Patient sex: M
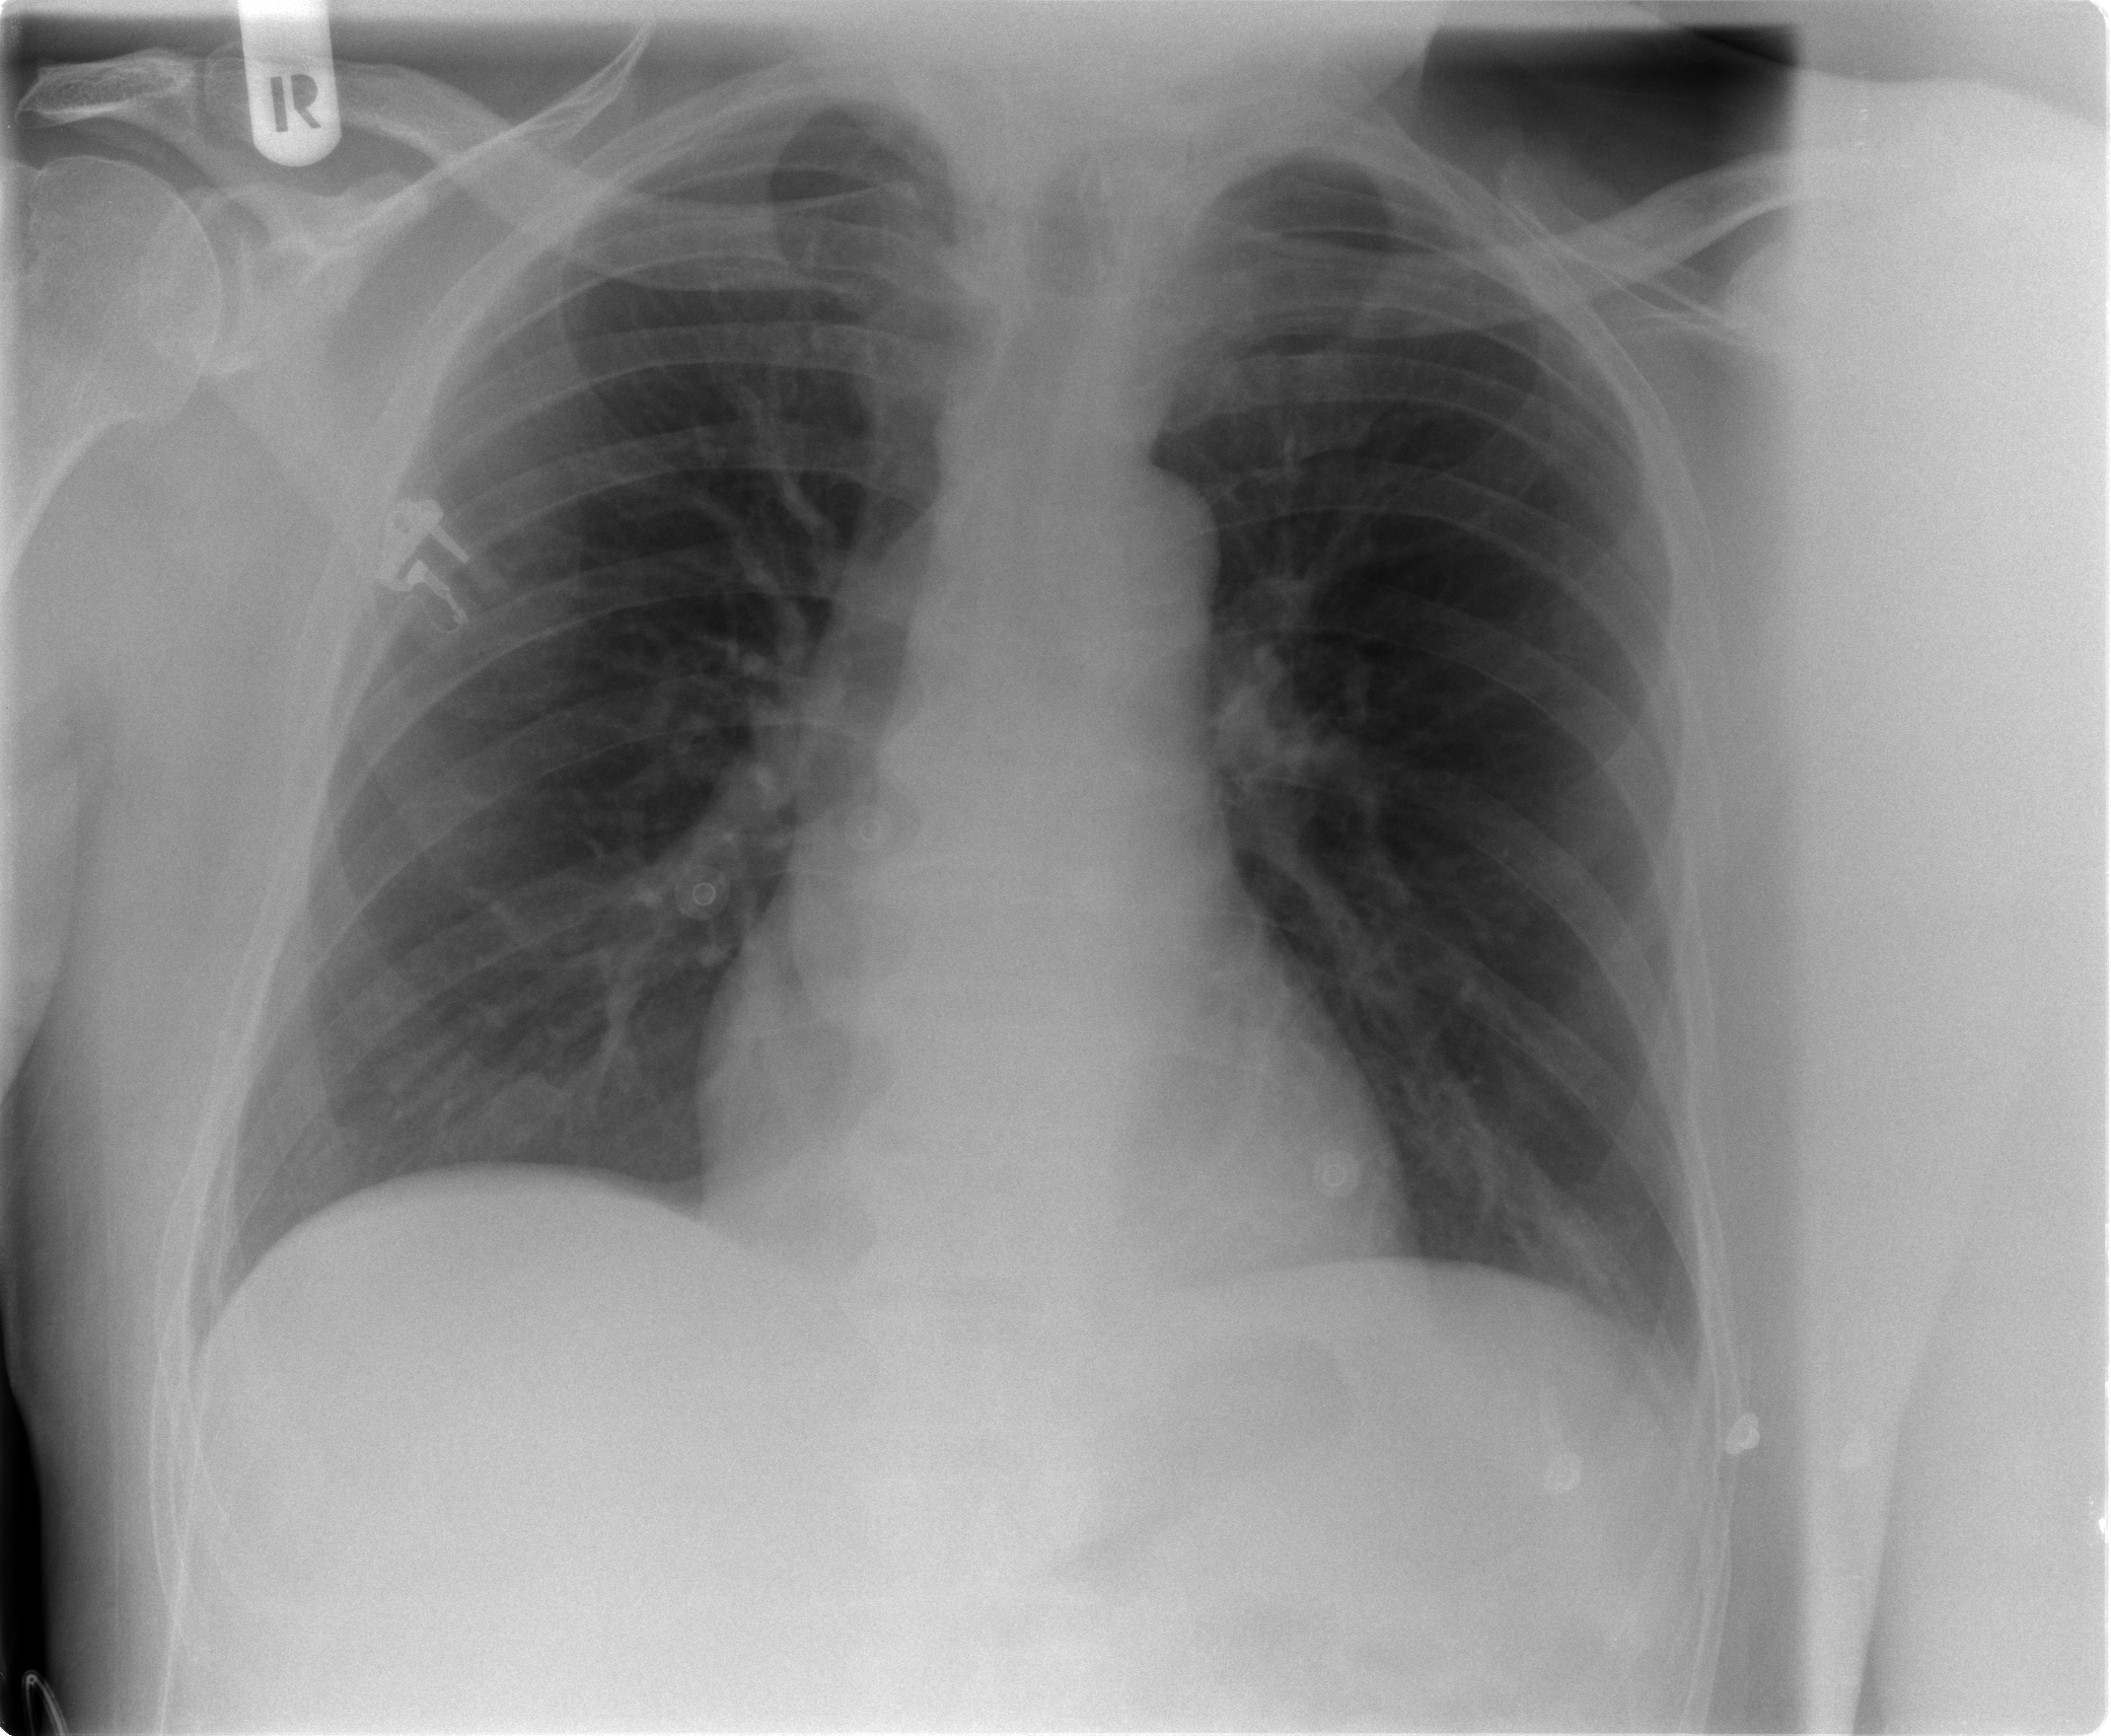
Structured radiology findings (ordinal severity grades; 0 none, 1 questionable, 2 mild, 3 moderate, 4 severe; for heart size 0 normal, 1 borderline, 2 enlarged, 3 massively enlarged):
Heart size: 0
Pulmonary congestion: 0
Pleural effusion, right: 0
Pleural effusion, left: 0
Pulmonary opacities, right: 0
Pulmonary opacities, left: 0
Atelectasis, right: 0
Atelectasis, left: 1